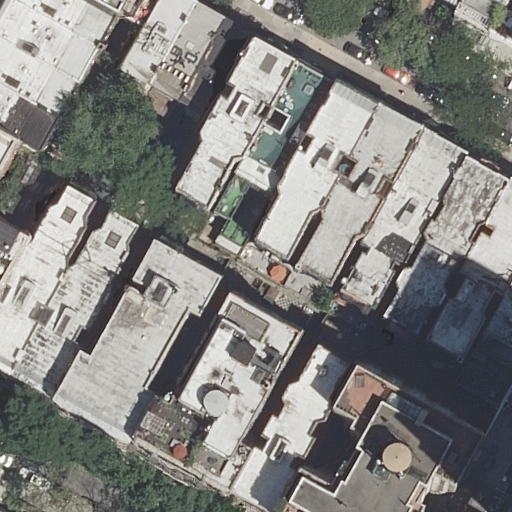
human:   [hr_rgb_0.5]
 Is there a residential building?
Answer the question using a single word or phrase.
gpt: yes

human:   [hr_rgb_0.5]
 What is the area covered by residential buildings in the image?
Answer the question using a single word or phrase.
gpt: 6844m2

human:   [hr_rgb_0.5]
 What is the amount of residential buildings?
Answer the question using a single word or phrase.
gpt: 25

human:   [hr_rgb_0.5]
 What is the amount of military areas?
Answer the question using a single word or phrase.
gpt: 0

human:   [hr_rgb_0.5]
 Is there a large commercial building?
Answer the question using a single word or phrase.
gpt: no

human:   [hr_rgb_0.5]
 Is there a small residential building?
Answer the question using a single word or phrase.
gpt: yes

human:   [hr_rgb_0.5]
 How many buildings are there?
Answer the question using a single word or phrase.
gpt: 25

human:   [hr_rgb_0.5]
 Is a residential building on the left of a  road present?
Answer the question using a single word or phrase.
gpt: yes

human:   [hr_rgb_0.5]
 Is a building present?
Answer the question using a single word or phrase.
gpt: yes

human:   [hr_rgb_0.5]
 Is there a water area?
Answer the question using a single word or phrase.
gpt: no

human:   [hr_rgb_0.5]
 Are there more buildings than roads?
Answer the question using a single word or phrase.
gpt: yes

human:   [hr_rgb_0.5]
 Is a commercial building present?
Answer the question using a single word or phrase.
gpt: no

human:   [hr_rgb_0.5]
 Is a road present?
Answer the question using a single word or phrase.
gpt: yes

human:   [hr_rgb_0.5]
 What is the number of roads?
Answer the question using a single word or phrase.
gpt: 2

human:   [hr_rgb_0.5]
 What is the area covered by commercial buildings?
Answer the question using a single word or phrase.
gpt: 0m2

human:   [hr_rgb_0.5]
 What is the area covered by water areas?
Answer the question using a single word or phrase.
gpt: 0m2

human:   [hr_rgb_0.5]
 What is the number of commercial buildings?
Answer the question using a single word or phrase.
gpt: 0

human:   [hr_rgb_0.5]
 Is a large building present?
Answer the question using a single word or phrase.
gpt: yes

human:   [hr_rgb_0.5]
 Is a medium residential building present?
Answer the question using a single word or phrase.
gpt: yes

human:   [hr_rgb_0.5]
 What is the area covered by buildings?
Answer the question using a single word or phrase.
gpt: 6844m2

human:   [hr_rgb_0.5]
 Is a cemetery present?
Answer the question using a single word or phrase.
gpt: no

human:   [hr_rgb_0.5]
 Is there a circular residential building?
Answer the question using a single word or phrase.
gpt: no

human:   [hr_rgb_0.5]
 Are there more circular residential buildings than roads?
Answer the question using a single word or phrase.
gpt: no

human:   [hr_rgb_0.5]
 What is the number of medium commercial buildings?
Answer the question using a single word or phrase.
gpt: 0

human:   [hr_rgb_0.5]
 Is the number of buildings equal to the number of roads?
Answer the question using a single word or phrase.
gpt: no

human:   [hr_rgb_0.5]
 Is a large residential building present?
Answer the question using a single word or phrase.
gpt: yes

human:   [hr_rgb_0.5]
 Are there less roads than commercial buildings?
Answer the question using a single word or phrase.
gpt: no

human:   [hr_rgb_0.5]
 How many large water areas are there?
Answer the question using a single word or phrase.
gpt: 0

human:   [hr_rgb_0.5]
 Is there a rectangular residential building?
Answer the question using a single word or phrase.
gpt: yes

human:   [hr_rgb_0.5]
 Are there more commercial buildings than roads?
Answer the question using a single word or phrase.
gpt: no

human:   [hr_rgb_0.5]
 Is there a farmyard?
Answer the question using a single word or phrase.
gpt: no

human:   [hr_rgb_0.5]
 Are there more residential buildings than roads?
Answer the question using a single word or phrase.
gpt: yes

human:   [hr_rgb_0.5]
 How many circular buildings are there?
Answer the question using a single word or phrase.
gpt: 0

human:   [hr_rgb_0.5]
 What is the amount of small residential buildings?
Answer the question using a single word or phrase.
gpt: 7

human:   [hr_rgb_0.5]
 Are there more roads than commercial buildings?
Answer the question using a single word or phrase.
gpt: yes

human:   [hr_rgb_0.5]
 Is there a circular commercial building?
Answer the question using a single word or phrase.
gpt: no

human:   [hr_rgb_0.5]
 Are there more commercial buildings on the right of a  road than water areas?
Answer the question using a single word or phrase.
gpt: no

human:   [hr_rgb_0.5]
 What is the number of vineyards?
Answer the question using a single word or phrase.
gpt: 0

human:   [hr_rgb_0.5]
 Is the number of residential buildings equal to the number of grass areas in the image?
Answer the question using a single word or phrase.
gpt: no

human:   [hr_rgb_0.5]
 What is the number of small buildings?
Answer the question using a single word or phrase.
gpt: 7

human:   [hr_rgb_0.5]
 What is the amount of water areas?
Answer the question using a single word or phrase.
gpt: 0

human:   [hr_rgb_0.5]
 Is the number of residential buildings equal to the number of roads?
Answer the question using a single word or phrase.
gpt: no

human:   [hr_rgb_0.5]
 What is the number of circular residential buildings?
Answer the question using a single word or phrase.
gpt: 0

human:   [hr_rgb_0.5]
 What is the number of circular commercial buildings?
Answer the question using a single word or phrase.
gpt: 0

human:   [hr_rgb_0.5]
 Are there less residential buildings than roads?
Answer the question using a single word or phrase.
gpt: no

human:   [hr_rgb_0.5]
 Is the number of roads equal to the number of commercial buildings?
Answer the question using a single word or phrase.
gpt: no

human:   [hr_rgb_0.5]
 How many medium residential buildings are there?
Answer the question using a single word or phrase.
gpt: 14

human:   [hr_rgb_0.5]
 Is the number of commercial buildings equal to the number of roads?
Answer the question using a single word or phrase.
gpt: no

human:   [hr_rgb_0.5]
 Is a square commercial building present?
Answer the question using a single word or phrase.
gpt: no

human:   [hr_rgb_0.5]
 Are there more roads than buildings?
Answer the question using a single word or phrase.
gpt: no

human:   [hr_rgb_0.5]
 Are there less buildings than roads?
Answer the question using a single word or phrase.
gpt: no

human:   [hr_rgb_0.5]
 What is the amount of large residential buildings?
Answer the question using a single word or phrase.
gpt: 4

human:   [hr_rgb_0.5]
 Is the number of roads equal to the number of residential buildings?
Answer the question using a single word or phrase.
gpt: no

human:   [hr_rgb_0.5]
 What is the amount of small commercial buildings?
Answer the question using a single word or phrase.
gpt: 0

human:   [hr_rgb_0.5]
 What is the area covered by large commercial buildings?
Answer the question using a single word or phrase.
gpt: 0m2

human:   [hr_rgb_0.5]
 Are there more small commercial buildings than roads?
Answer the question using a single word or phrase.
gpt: no

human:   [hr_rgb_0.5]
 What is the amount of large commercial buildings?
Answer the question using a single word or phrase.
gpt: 0

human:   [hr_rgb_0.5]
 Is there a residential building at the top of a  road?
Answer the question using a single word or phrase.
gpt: yes

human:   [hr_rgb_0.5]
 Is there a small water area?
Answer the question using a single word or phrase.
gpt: no

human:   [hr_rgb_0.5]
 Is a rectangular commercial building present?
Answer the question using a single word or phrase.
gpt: no

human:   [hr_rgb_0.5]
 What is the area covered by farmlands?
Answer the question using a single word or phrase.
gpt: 0m2

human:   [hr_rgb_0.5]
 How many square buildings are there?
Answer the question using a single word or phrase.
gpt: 0

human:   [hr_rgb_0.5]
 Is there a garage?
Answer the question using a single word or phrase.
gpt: no

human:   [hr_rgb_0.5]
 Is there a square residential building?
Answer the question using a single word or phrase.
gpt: no